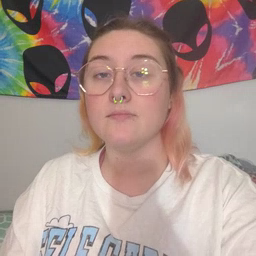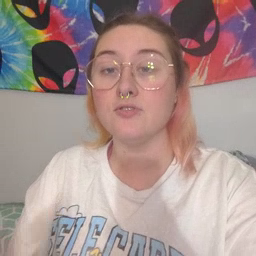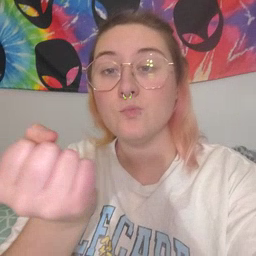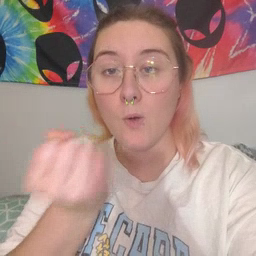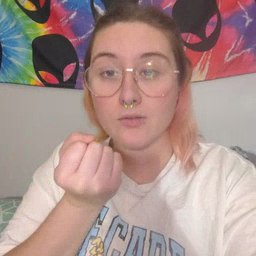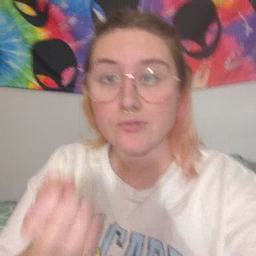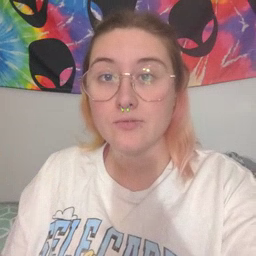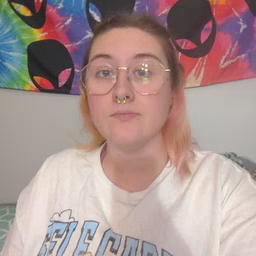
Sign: drawer